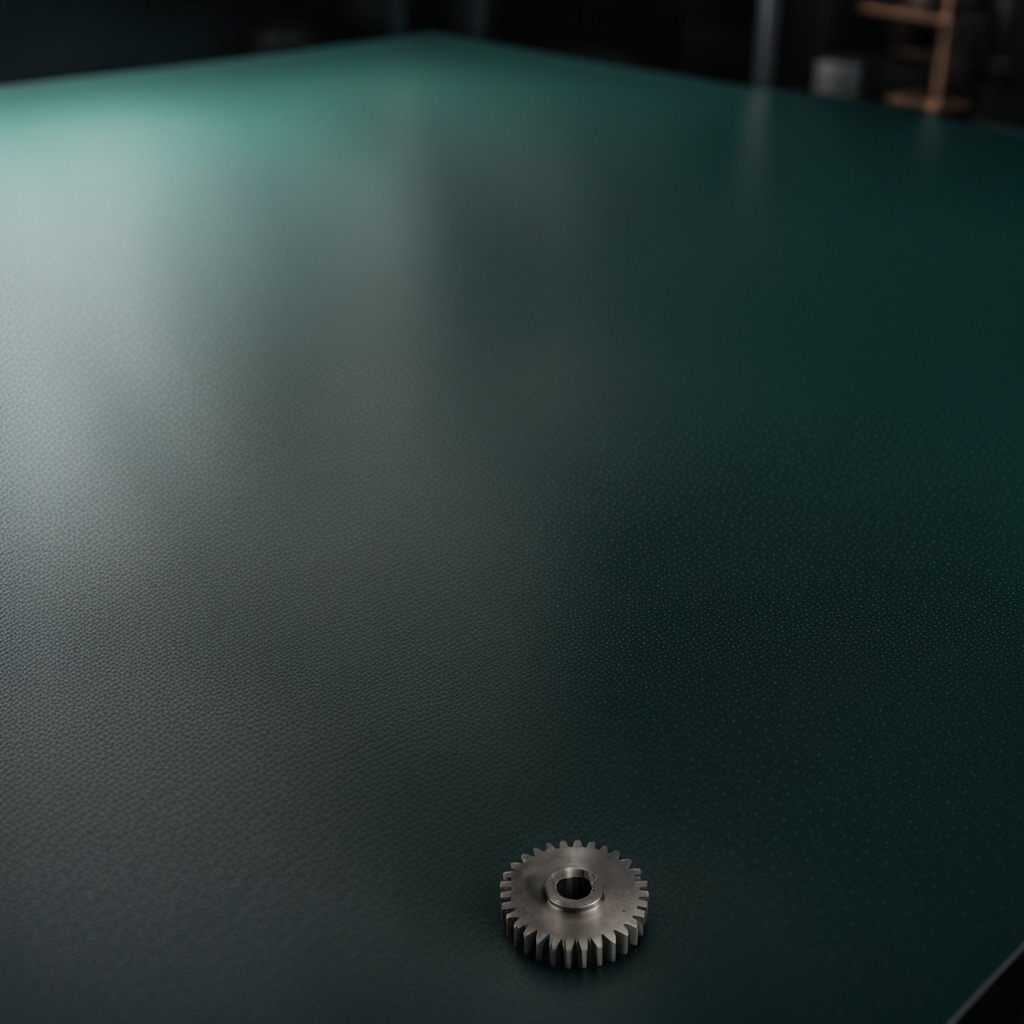
A steel gear with teeth is lying on the clean granite tabletop.